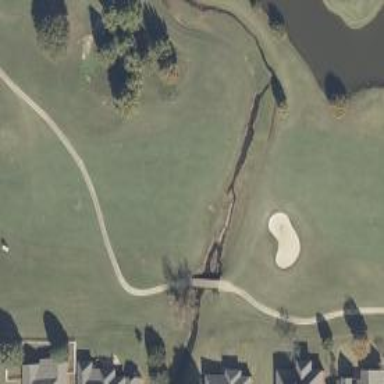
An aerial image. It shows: Golf hole.